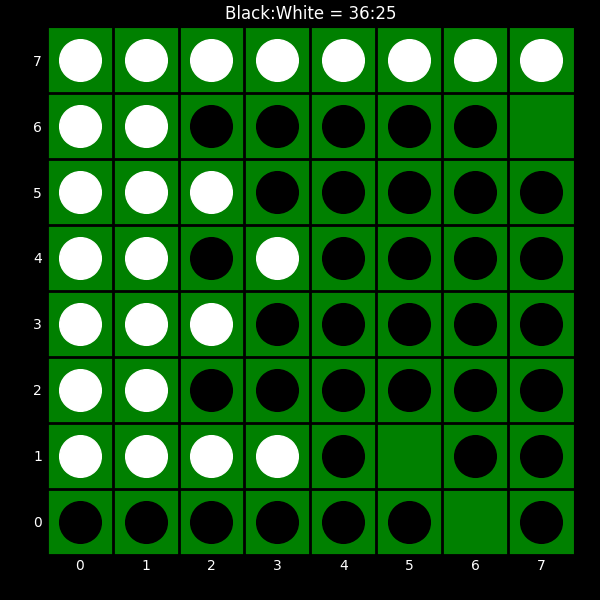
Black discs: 36
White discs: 25